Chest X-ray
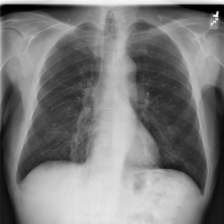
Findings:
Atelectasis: negative
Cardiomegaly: negative
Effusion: negative
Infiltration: negative
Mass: negative
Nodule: positive
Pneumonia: negative
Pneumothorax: negative
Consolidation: negative
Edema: negative
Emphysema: negative
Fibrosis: negative
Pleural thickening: negative
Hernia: negative